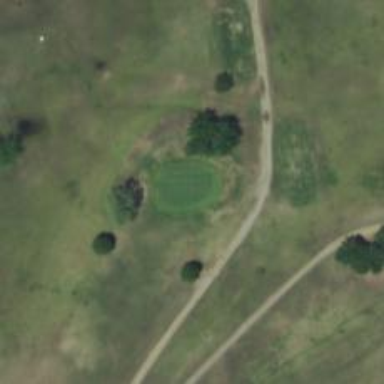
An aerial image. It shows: Golf hole.